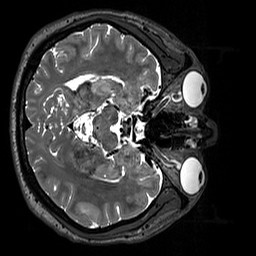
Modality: T2w
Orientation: axial
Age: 39
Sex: male
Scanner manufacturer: siemens
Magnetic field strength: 3 T
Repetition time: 3.2 s
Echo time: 0.412 s